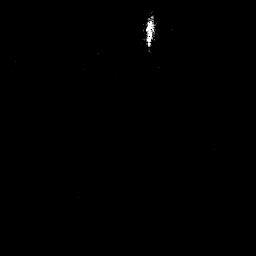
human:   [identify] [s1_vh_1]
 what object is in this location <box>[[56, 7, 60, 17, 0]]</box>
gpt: <ref>1 small ship at the top</ref>